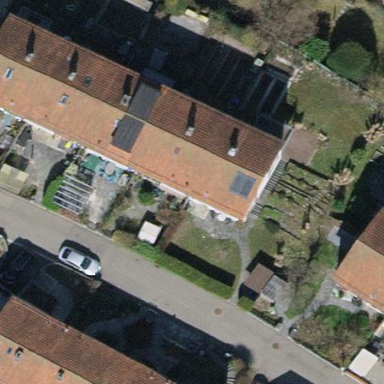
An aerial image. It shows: Building with tiled roof.